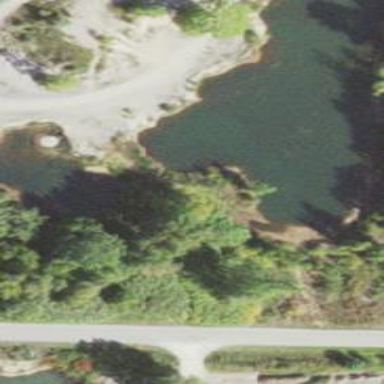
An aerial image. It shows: Peaceful pond surrounded by nature.